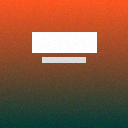
Screen state: on